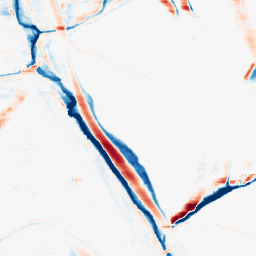
Category: morphological
Decomposition family: morphological_rect
Decomposition parameters: operation: average
width: 20
height: 5
Upsampling method: bilinear
Upsampling parameters: scale: 4
Upsampling scale: 4